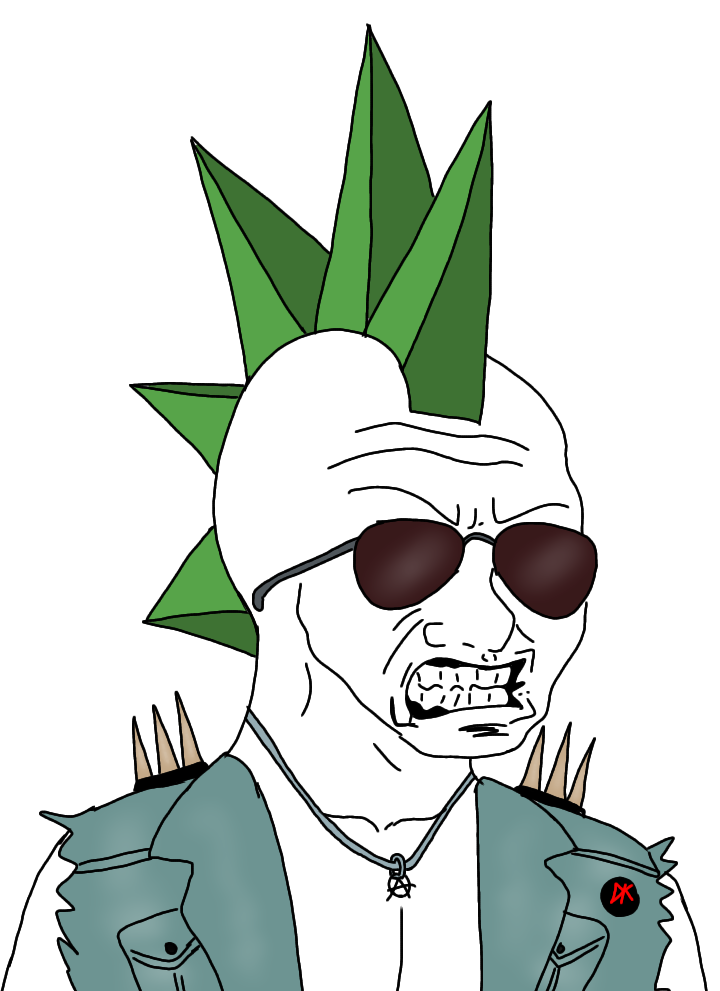
Label: 5_Rage